Question: My goal is to show 6 columns in one row. Here's part of how I get them done (shown only first 3).
I have this code:
'''
<div class="col-md-2">
<input mytr="first_name" mytrId="" name="first_name[]" id="first_name" class="form-control" placeholder="First name" type="text">
</div>
<div class="col-md-2">
<input mytr="middle_name" mytrId="" name="middle_name[]" id="middle_name" class="form-control" placeholder="Middle name" type="text">
</div>
<div class="col-md-2">
<input mytr="last_name" mytrId="" name="last_name[]" id="last_name" class="form-control" placeholder="Last name" type="text">
</div>
'''
It produces the following controls with padding between them:

I'd like the editors to have only 1px of padding and get them as close to one another as possible.
What do I add to the class for this? if possible at all?
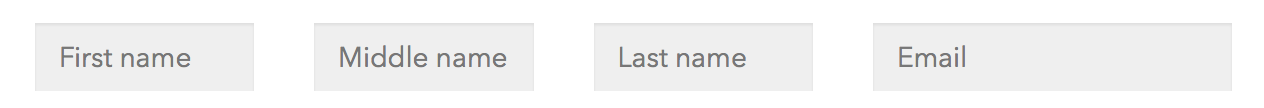
Answer: You need to change the '.col-md-2' padding values. In the following HTML I added the '.little-padding' class to use and make the different padding.
'''
<div class="container">
<div class="row little-padding">
<div class="col-md-2">
<input mytr="first_name" mytrid="" name="first_name[]" id="first_name" class="form-control" placeholder="First name" type="text">
</div>
<div class="col-md-2">
<input mytr="middle_name" mytrid="" name="middle_name[]" id="middle_name" class="form-control" placeholder="Middle name" type="text">
</div>
<div class="col-md-2">
<input mytr="last_name" mytrid="" name="last_name[]" id="last_name" class="form-control" placeholder="Last name" type="text">
</div>
</div>
</div>
'''
You can have this CSS. Instead of 'padding-left:15px;' and 'padding-right:15px;' (which is the Bootstrap's default values) I gave 'padding-left:0;' and 'padding-right:1px;'.
After that, I gave the default padding values for the first and last child so that the '.col-md-2' divs stay inside the '.row'.
'''
.row.little-padding .col-md-2 {padding-right:1px; padding-left:0;}
.row.little-padding .col-md-2:first-child {padding-left:15px;}
.row.little-padding .col-md-2:last-child {padding-right:15px;}
'''
<URL> is a working demo.
: If you want this behavior with other classes you need to use the '<URL> but it might not work an all cases.